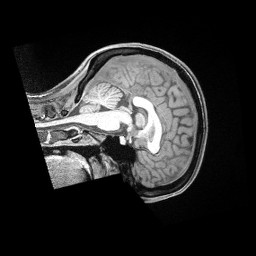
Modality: T1w
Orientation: sagittal
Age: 34
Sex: female
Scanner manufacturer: siemens
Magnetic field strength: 3 T
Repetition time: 2 s
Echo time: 0.00211 s